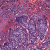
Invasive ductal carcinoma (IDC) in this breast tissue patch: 1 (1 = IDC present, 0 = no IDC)